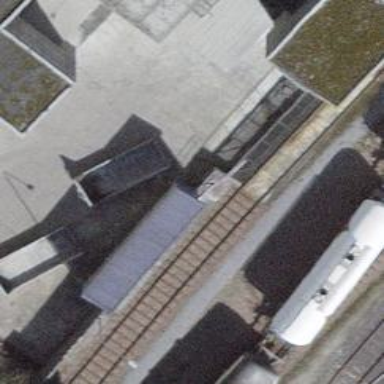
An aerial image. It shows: Single-track railway spur.